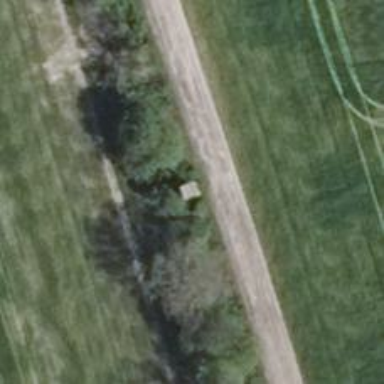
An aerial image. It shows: Hunting stand.